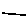
Label: line